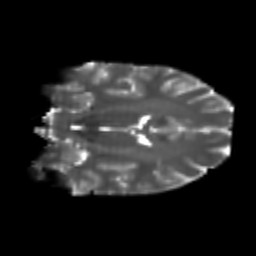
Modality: T2w
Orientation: coronal
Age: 22
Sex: female
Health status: healthy
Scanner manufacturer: philips
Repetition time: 7.384 s
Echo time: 0.08599 s